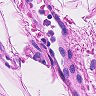
Metastatic tissue present: no